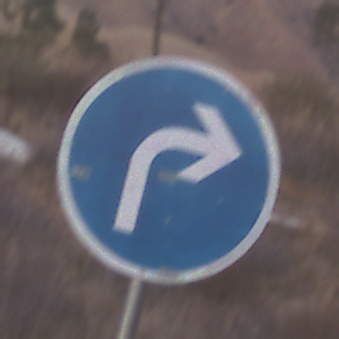
Verkehrszeichen: VorgeschriebeneFahrtrichtungRechts
Umgebung: Outdoor, Suburban
Tageszeit: SunriseSunset
Wetter: PartlyCloudy
Licht: Natural
Jahreszeit: NotSpecified
Kontrast: LowContrast